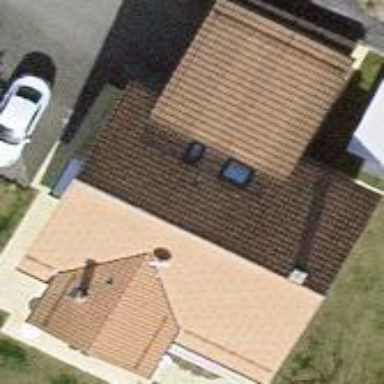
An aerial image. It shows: Simple house.